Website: lowes
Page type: payment
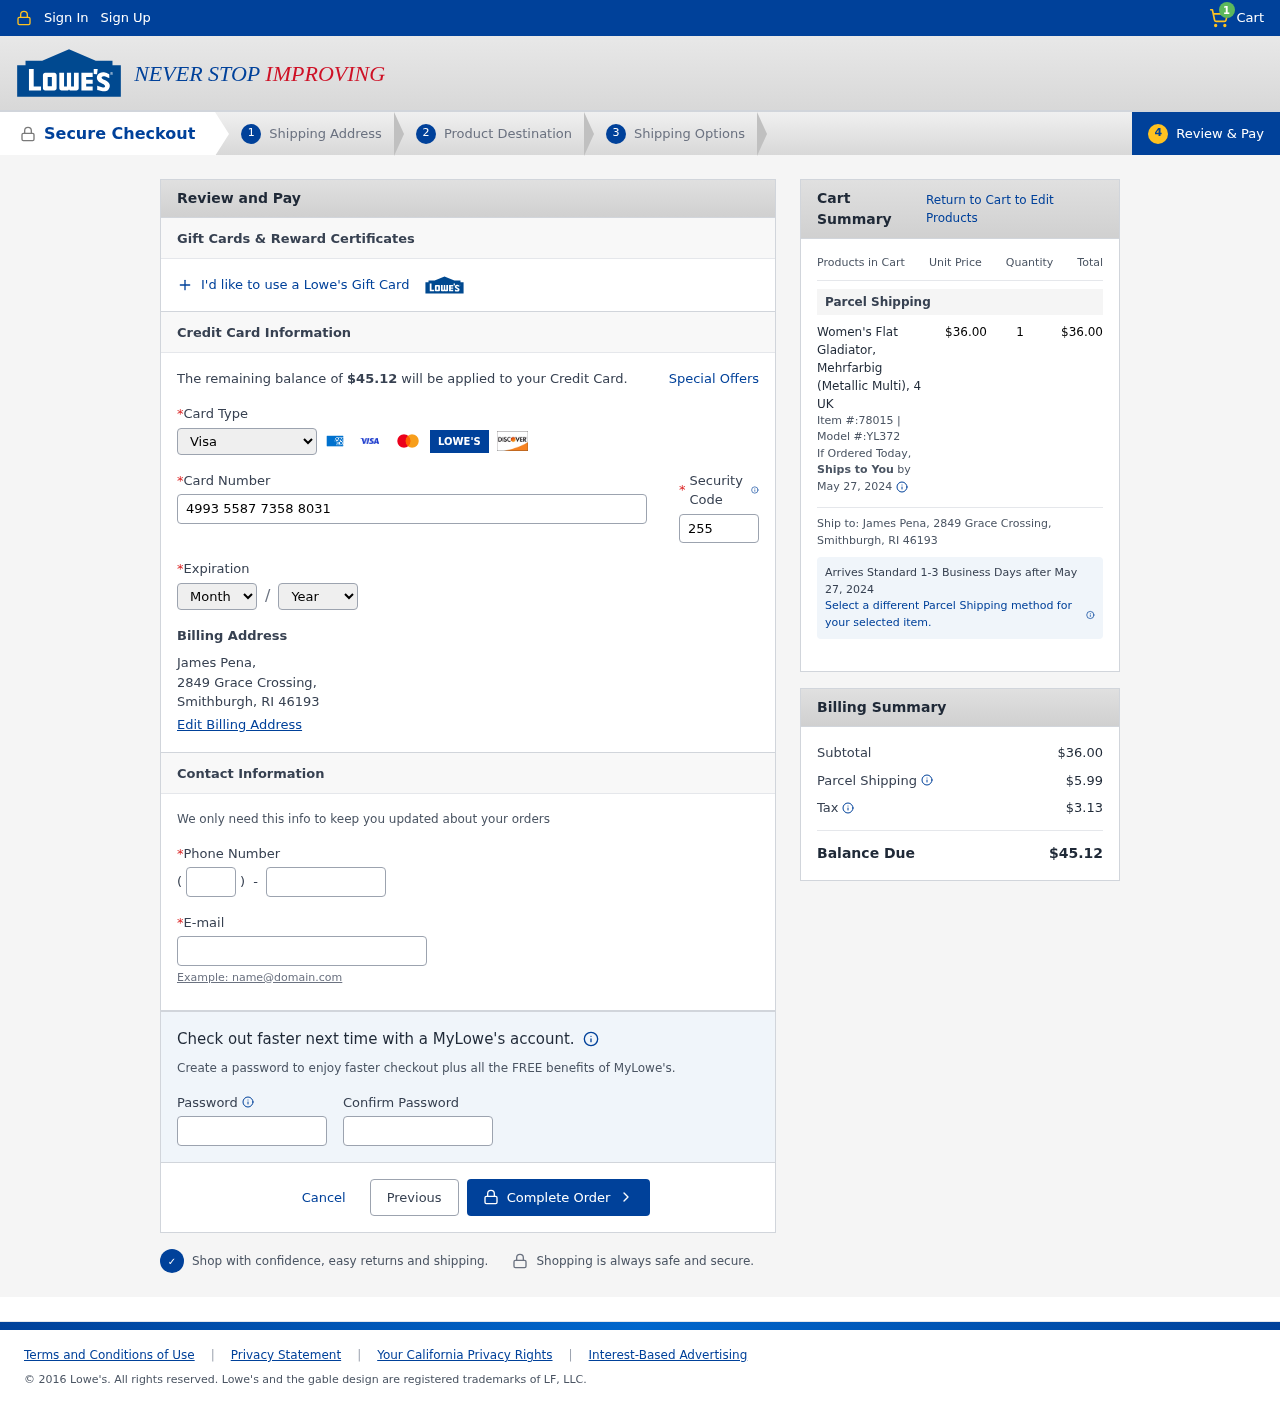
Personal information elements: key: PII_CARD_CVV
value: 255
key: PII_CARD_EXPIRY_MONTH
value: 10
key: PII_CARD_EXPIRY_YEAR
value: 27
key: PII_CARD_NUMBER
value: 4993 5587 7358 8031
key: PII_CARD_TYPE
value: Visa
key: PII_CITY_STATE_ZIP
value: Smithburgh, RI 46193
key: PII_EMAIL
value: jpena@gmail.com
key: PII_FULLNAME
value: James Pena,
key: PII_PHONE
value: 6686594384
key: PII_PHONE_AREA
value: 668
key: PII_STREET
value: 2849 Grace Crossing
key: PII_STREET
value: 2849 Grace Crossing,
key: PII_FULLNAME2
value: James Pena
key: PII_CITY
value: Smithburgh
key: PII_STATE_ABBR
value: RI
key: PII_POSTCODE
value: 46193
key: PII_POSTCODE_FULL
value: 46193
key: PII_CITY_STATE
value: Smithburgh, RI
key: PII_POSTCODE_NUMERIC
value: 46193
Product elements: key: PRODUCT1_NAME
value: Women's Flat Gladiator, Mehrfarbig (Metallic Multi), 4 UK
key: PRODUCT1_PRICE
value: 36
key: PRODUCT1_QUANTITY
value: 1
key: PRODUCT1_ITEM
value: Item #:78015
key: PRODUCT1_MODEL
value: Model #:YL372
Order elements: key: ORDER_NUM_ITEMS
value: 1
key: ORDER_TOTAL
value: $45.12
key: ORDER_SHIPPING_DATE
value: May 27, 2024
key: ORDER_SUBTOTAL
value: $36.00
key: ORDER_SHIPPING_DATE2
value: May 27, 2024
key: ORDER_SHIPPING_COST
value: $5.99
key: ORDER_TAX
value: $3.13